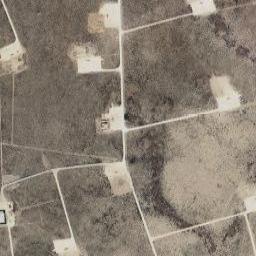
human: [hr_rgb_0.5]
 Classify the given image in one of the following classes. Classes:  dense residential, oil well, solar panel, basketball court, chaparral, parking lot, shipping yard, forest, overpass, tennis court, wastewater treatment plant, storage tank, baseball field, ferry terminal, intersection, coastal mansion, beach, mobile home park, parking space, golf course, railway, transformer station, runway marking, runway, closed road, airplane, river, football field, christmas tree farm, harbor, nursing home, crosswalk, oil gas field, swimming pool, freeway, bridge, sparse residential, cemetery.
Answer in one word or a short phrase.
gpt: oil gas field